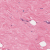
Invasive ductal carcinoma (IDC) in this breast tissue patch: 0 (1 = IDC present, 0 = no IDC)